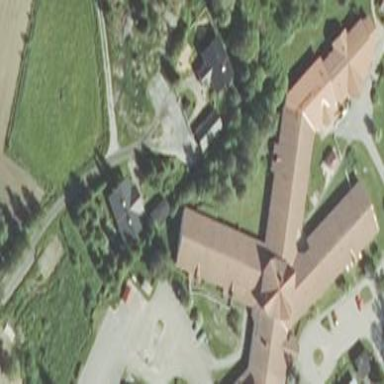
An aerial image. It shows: Clinic building offering healthcare services.